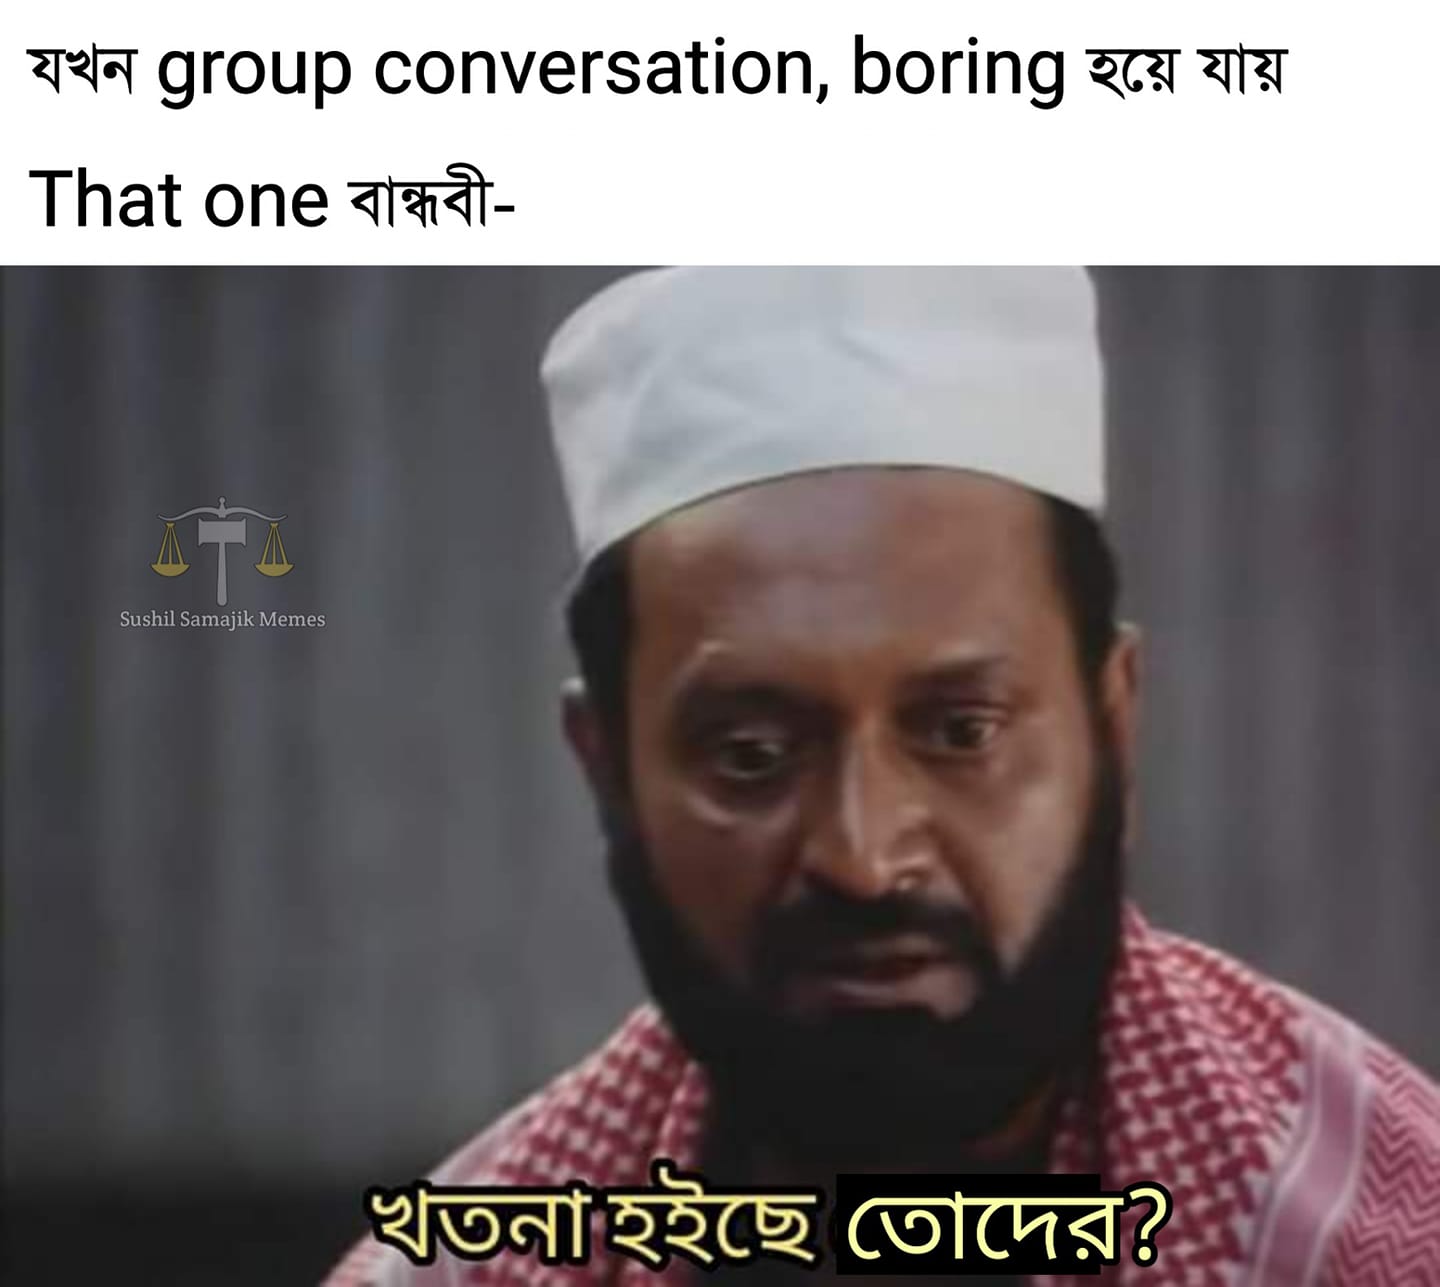
Caption: যখন group conversation, boring হয়ে যায়     That one বান্ধবী -    খতনা হইছে তোদের ?
Label: non-hate